Interaction volume radius: 10 \u00c5
Interaction volume height: 10 \u00c5
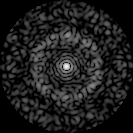
Disorder parameter: 0.8019